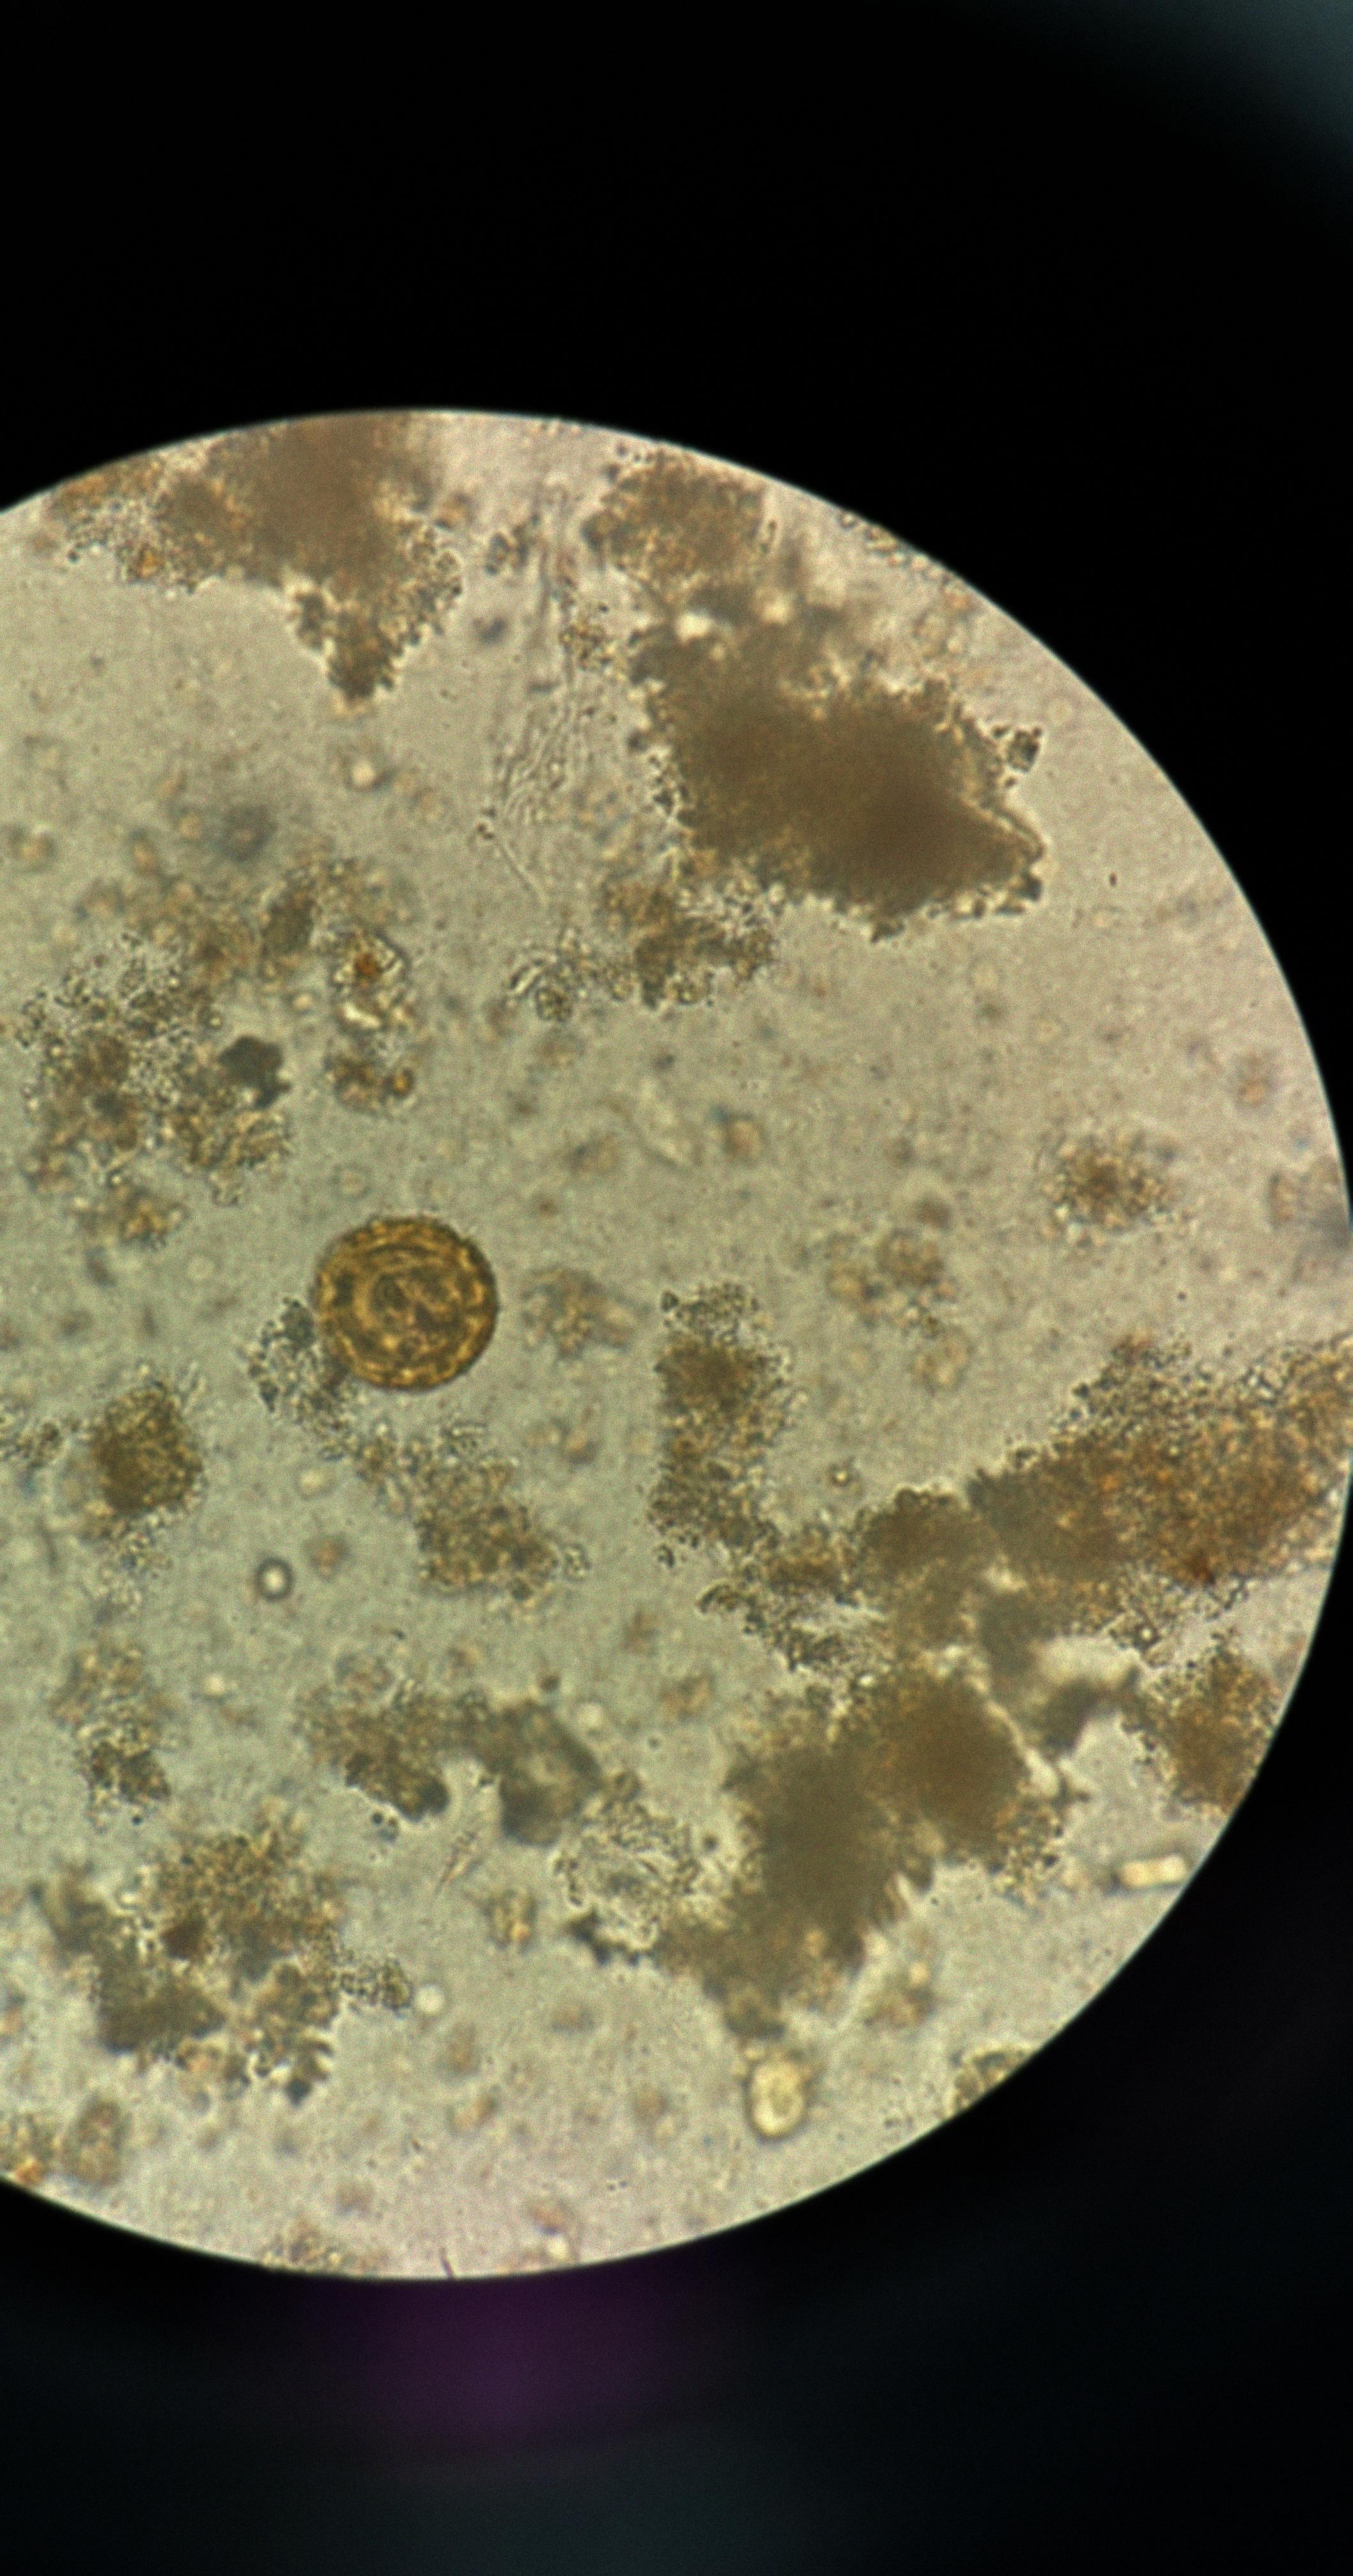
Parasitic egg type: Ascaris lumbricoides